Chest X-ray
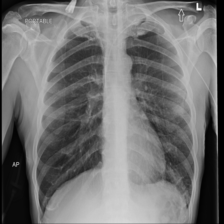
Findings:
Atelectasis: negative
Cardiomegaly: negative
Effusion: negative
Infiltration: positive
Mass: negative
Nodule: negative
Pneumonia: negative
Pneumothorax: negative
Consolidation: negative
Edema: negative
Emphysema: negative
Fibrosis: negative
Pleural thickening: negative
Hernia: negative